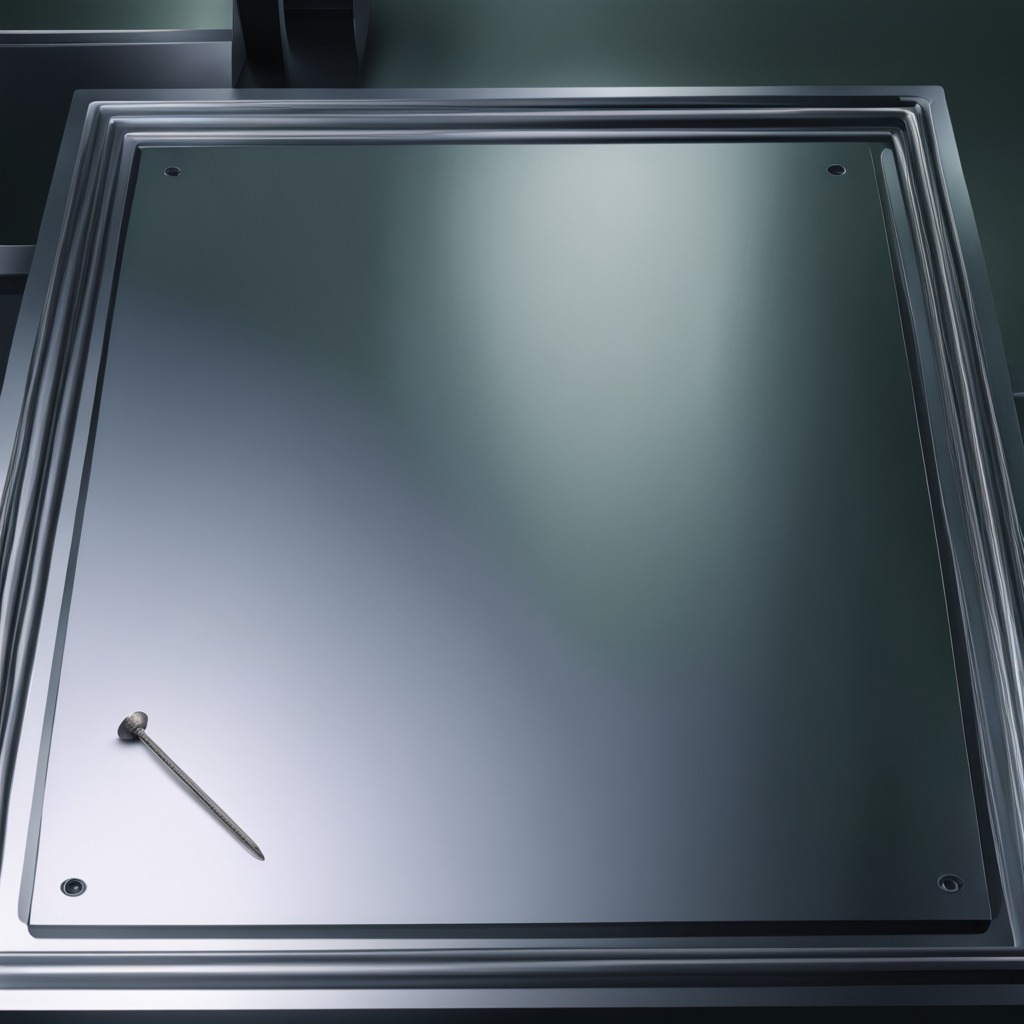
A nail is lying on the metal table in a machine shop under fluorescent lights.